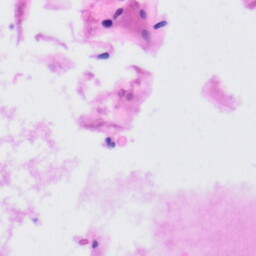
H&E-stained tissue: Tonsil